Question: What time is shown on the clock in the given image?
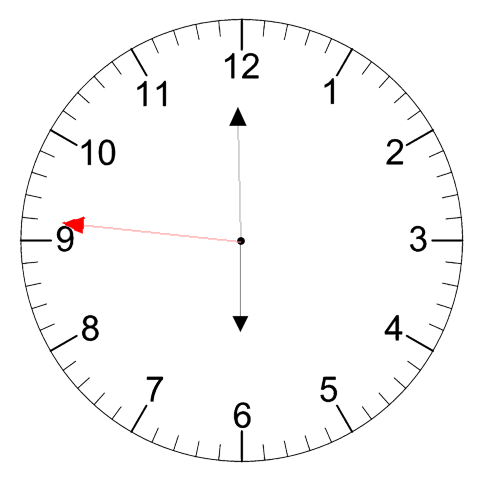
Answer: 05:59:46